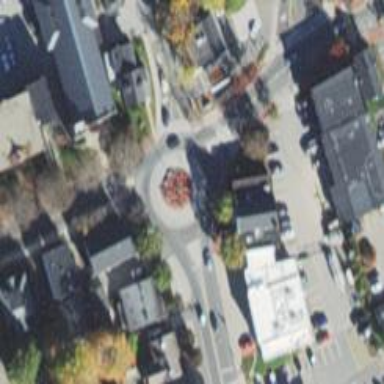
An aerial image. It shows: Tertiary road with asphalt surface leading to roundabout junction.